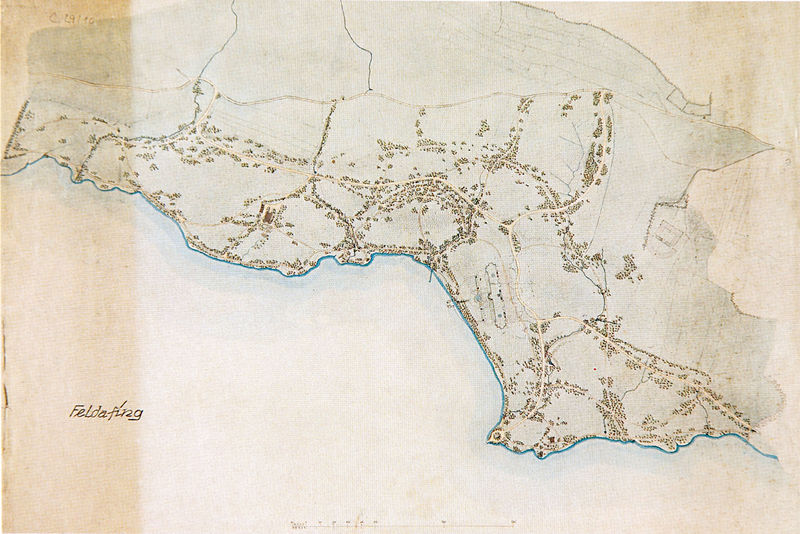
Titel: Entwurf zur Gartenanlage von Schloß Feldafing
Standort: München
Institution: Bayerische Verwaltung der staatlichen Schlösser, Gärten und Seen, Gärtenabteilung
Schlagwörter: baum, blau, dunkel, meer, wasser, weiß, aquarell, bäume, fluss, grün, landschaft, ocker, see, stadt, teich, ufer, ausschnitt, braun, grau, hell, schwarz, skizze, strasse, zeichnung, anlage, blick, gebäude, park, schloss, weg, wiese, beige, signatur, bach, feld, felder, häuser, gewässer, wege, wiesen, insel, land, reich, blatt, wald, küste, schrift, strand, papier, ort, fläche, dorf, grafik, graphik, grenze, linien, weis, platz, rand, küstenlandschaft, white, black, country, detail, brown, umriss, bucht, ortschaft, stadtrand, straßen, punkte, name, höhe, bayern, palast, linie, wälder, seite, text, buchstabe, buchstaben, beschriftung, stand, topografie, karte, alleen, building, house, ocean, sea, shore, water, ansiedlung, houses, island, trees, siedlung, mappe, plan, grundstück, landkarte, besiedlung, coast, river, road, sketch, verlauf, beach, landstrich, staat, town, bezeichnung, orte, grundriss, aufbau, city, massstab, zeichung, handzeichnung, dörfer, erweiterung, beschriftet, lageplan, masstab, scale, planung, stadtplan, einteilungen, flurkarte, flurplan, stadtplanung, elemente, geographie, grenzen, kataster, vermessung, buchten, map, umgebung, allmende, altes reich, distrikte, feldafing, felde, grenzfluss, küstenkarte, küstenverlauf, ortscahft, ortschaften, siedlungen, uferverlauf, urriss, starnberger see, uferlinie, streets, lines, kreuzungen, fields, uferweg, border, vogelansicht, area, wegeplan, roads, layout, fäuser, rivers, fedlading, peninsula, boudary